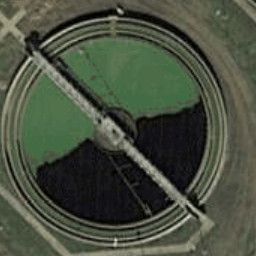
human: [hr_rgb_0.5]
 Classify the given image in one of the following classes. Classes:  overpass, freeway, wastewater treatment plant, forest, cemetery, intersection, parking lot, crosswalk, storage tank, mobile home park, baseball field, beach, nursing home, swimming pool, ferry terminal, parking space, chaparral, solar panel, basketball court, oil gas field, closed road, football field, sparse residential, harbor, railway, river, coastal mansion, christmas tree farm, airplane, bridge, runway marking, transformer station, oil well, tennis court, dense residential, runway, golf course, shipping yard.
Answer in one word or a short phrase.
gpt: wastewater treatment plant